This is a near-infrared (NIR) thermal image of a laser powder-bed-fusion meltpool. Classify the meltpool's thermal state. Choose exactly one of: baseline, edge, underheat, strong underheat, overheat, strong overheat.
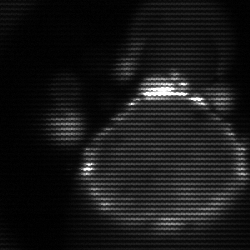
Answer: edge